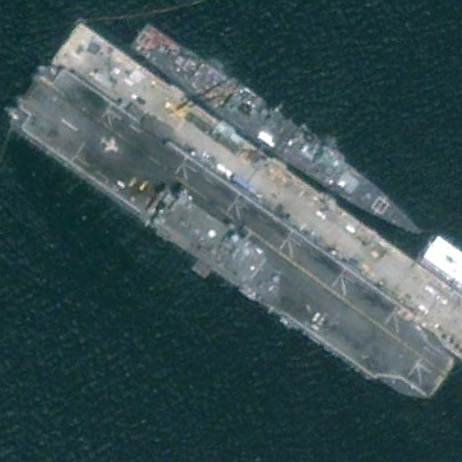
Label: assault